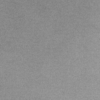
Label: dusty